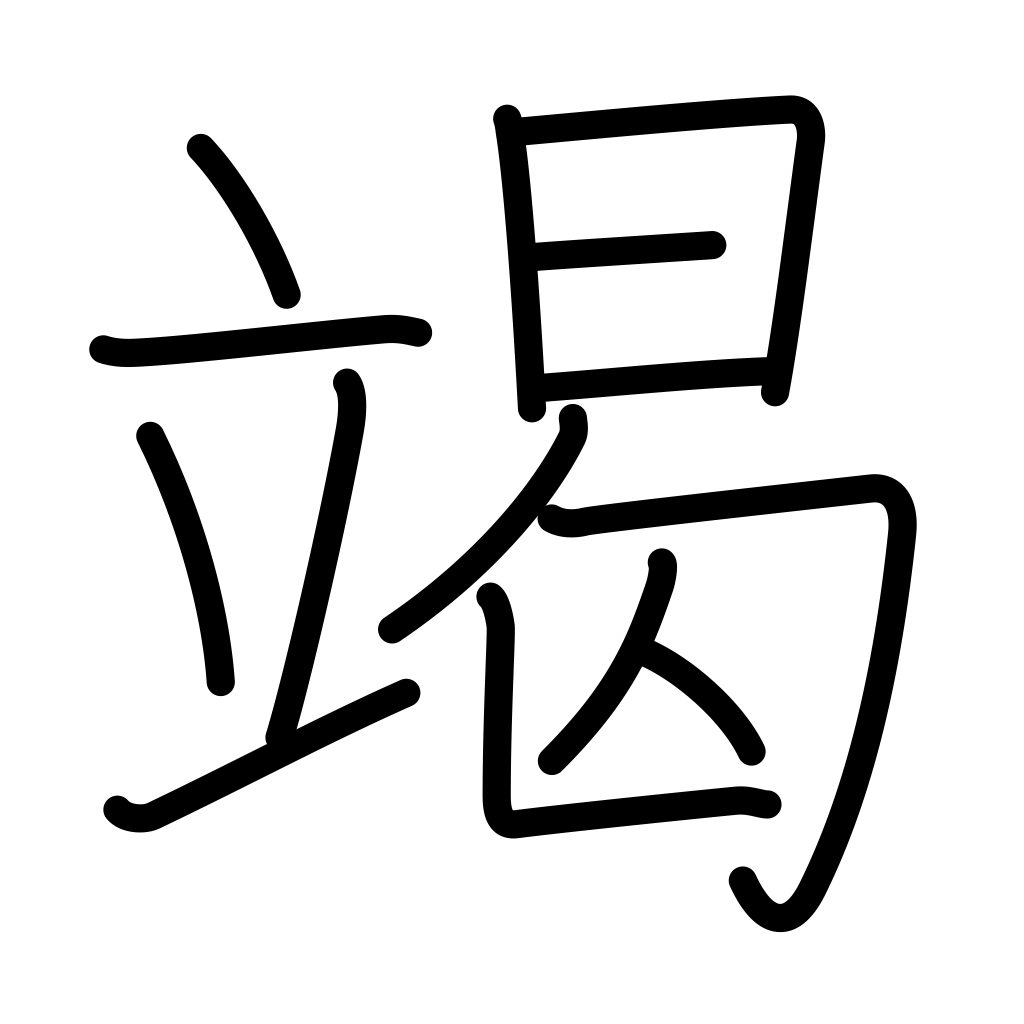
Meaning: end, exhaust